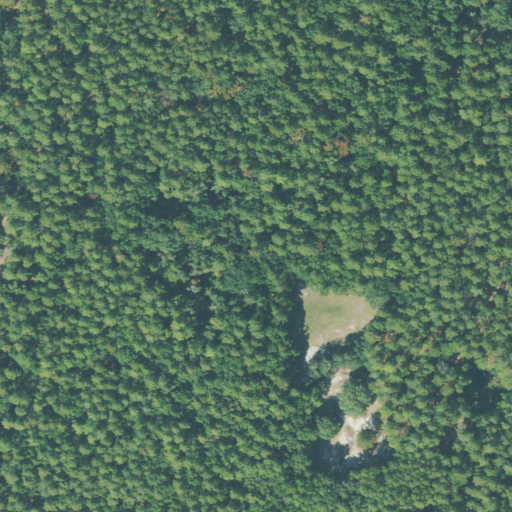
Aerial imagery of island in Georgia named Belle Isle containing evergreen forest and woody wetlands